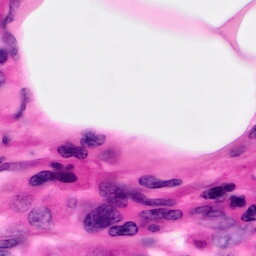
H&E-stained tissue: Pancreatic